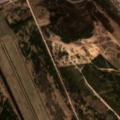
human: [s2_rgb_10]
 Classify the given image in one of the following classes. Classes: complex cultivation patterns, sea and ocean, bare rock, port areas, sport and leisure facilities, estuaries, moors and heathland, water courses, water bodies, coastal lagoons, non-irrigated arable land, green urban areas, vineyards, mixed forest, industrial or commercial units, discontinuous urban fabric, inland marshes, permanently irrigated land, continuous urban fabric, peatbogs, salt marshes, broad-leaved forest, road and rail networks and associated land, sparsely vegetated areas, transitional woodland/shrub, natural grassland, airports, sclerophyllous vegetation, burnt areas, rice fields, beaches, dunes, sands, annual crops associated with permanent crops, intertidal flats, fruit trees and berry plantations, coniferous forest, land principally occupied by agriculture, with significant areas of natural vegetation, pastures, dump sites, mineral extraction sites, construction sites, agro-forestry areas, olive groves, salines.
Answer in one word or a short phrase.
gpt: road and rail networks and associated land, pastures, mixed forest, moors and heathland, transitional woodland/shrub